Field crop: maize
Growth stage: 2
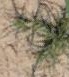
Species: salsola